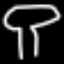
Label: mushroom